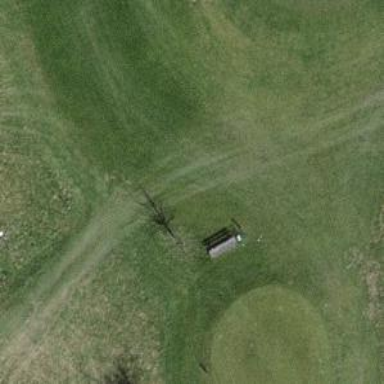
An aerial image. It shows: Bench.